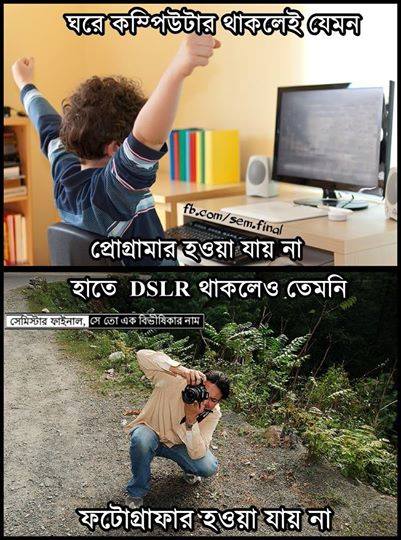
Caption: ঘরে কম্পিউটার থাকলেই যেমন প্রোগ্রামার হওয়া যায় না হাতে DSLR থাকলেও তেমনি ফটোগ্রাফার হওয়া যায় না
Label: non-hate